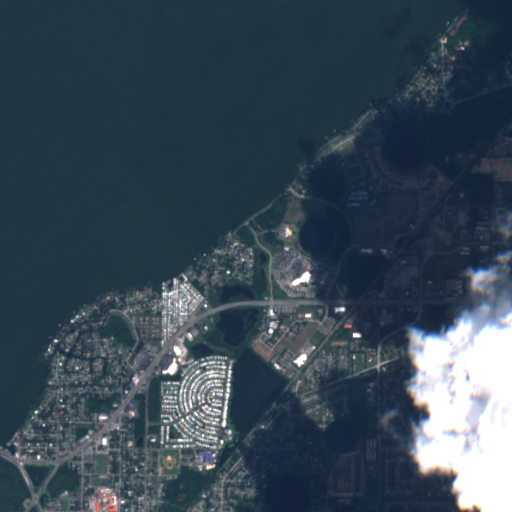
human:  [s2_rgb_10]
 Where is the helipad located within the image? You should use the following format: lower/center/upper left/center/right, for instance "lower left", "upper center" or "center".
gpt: The helipad is located in the center of the image.
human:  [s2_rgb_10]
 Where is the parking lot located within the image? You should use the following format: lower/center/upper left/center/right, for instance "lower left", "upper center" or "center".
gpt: The parking lot is located in the lower right of the image.
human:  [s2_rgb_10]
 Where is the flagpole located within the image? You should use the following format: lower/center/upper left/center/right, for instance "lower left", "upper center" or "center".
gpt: The flagpole is located in the lower right of the image.
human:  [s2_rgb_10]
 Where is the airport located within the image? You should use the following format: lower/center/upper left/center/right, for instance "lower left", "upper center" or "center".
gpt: There is no airport in the image.